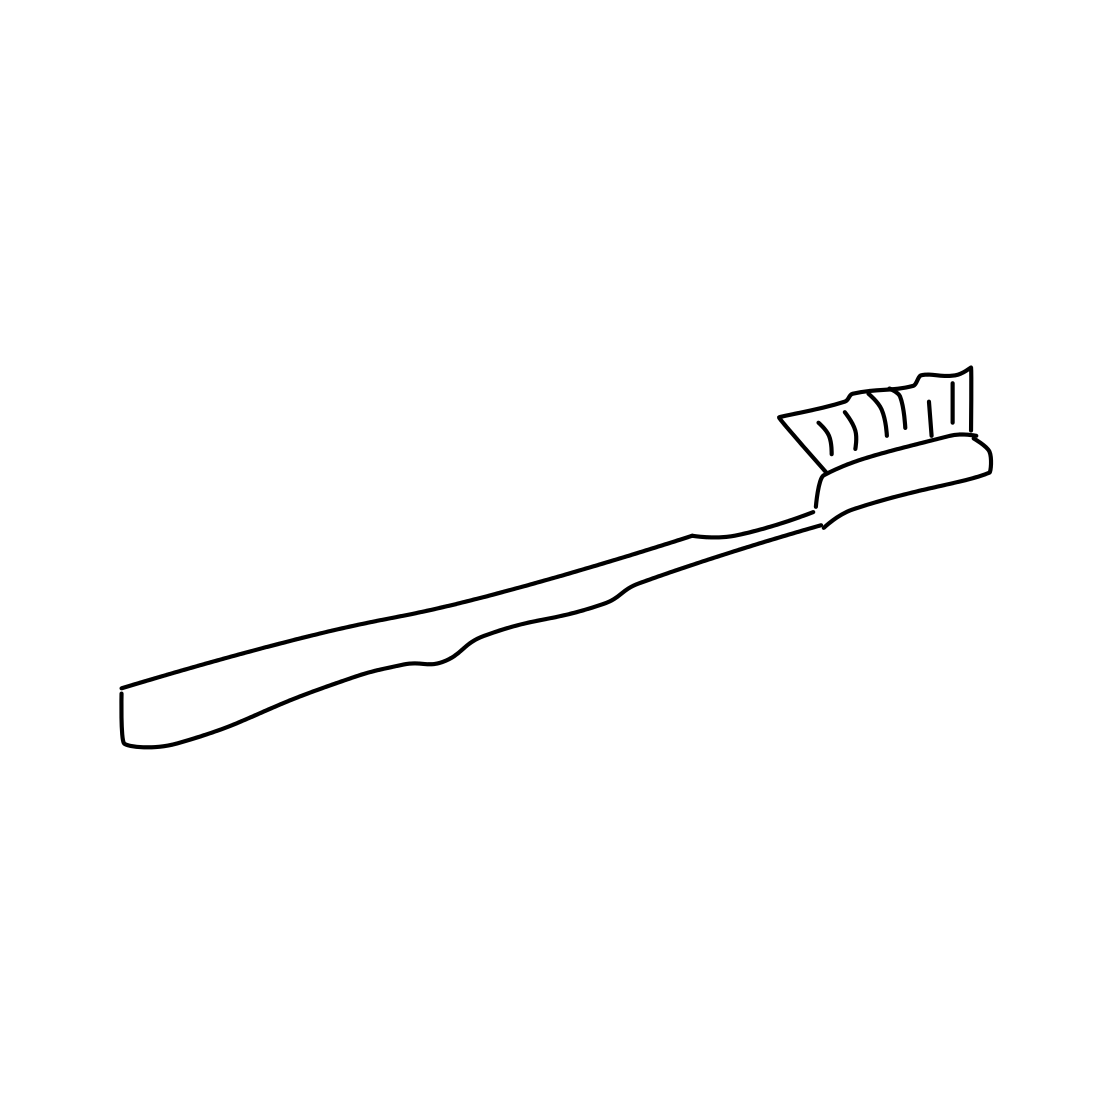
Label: toothbrush